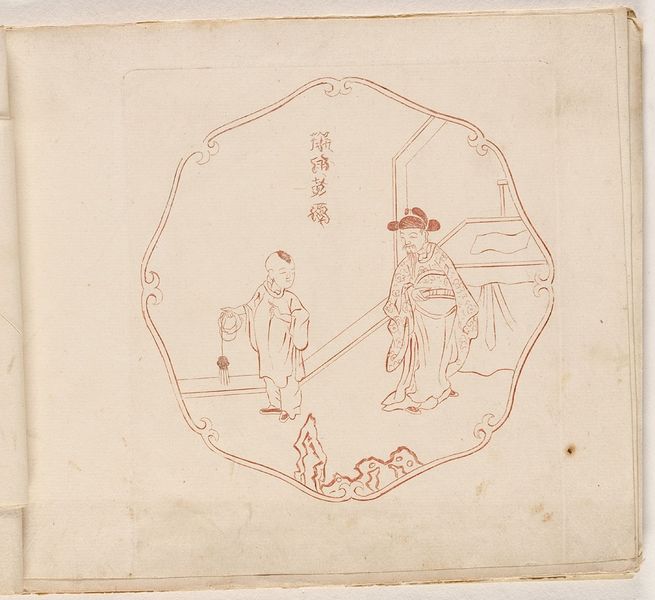
Titel: Chinesendarstellung, Blatt aus der Folge 'Picturae Sinicae'
Künstler: Pieter Schenk
Standort: Hamburg
Institution: Museum für Kunst und Gewerbe Hamburg
Schlagwörter: mann, schrift, papier, grafik, graphik, ornamente, schriftzeichen, fotografie, photographie, druckgraphik, druckgrafik, radierung, buchstaben, tracht, alphabet, jugendlicher, gerippt, volkstracht, reproduktionen, druckerzeugnisse, völker, nationalitäten, ornamentstich, vorlageblätter, rotdruck